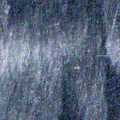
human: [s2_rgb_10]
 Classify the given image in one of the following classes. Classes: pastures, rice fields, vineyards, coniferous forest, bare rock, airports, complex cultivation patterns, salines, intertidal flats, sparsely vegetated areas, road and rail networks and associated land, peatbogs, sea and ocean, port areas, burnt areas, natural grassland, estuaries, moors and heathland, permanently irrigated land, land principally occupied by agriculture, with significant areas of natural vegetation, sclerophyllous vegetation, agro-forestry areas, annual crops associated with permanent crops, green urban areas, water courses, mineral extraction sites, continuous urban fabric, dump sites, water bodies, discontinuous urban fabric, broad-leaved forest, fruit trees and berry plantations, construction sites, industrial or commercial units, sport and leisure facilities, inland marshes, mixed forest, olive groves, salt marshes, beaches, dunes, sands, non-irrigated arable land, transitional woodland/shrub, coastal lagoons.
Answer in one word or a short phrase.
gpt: water bodies